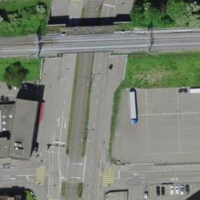
EUNIS habitat code: 57
Species observed at this site:
Milvus milvus
Nasturtium officinale